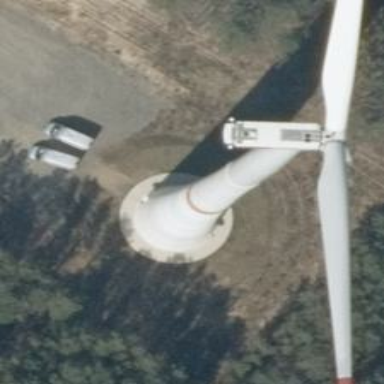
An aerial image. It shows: Wind-powered generator.